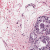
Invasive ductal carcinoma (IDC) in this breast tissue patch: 0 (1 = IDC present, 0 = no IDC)